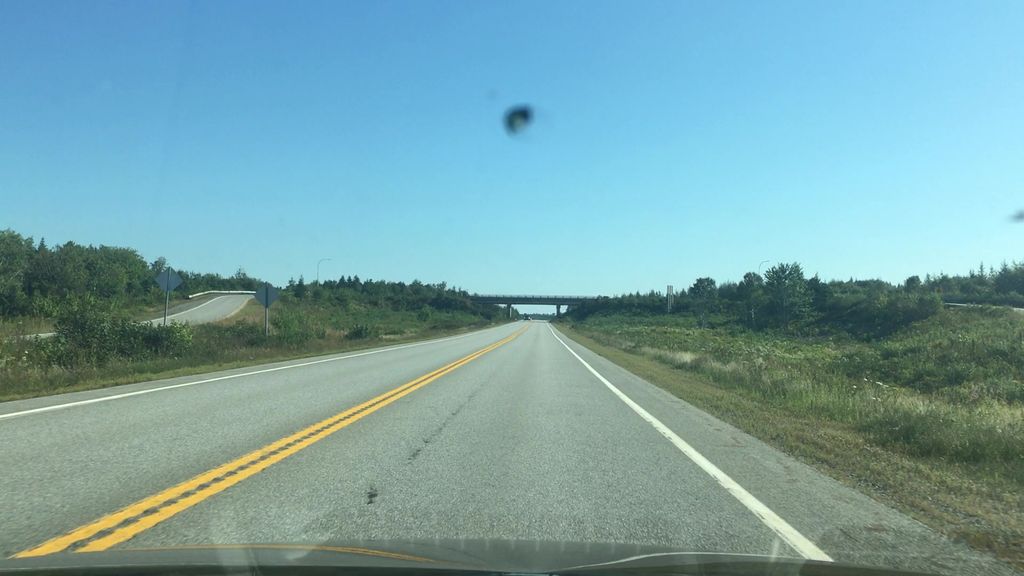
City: halifax